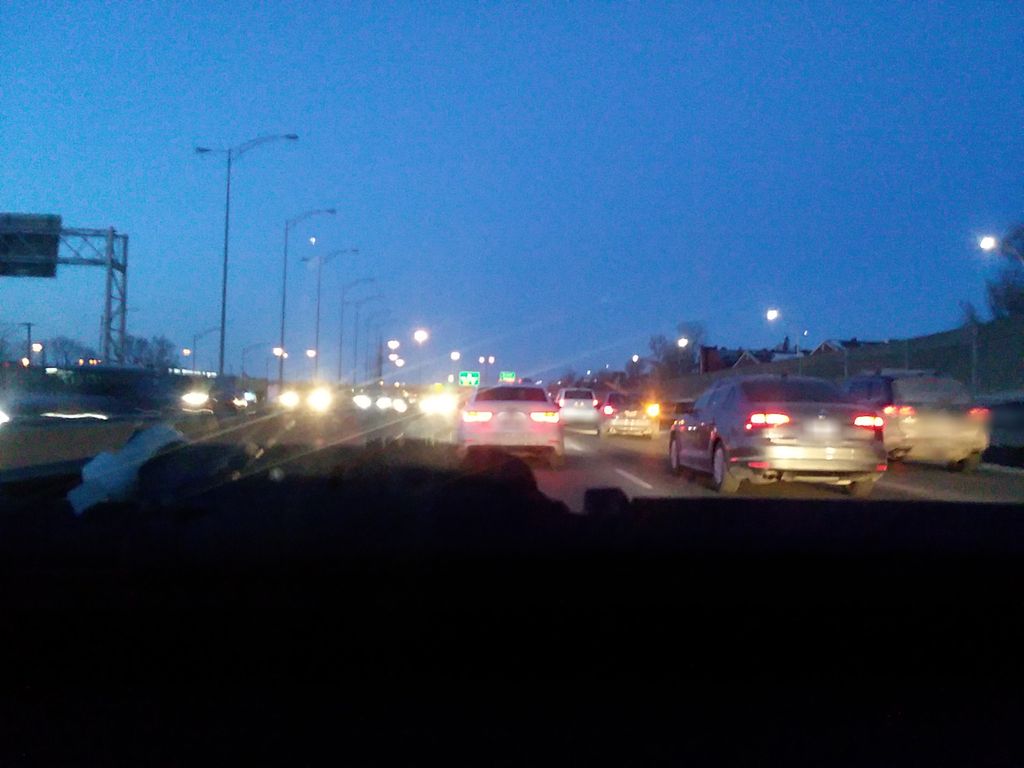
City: montreal